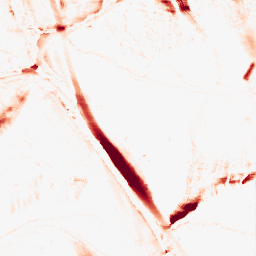
Category: morphological
Decomposition family: morphological_ellipse
Decomposition parameters: operation: opening
width: 10
height: 30
Upsampling method: lanczos
Upsampling parameters: scale: 4
Upsampling scale: 4